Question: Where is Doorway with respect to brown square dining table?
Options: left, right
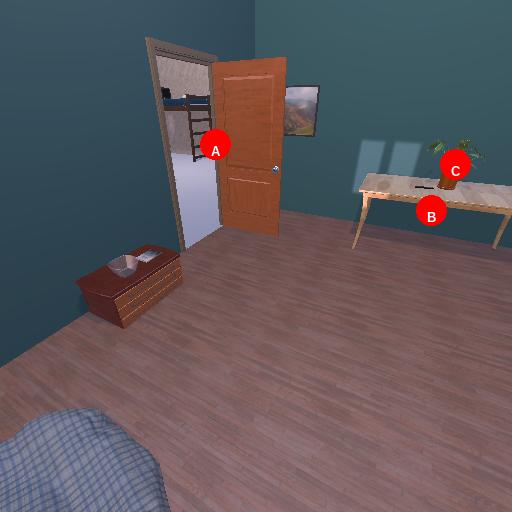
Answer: left